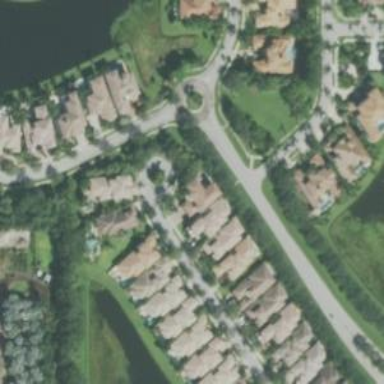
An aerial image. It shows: Residential road.